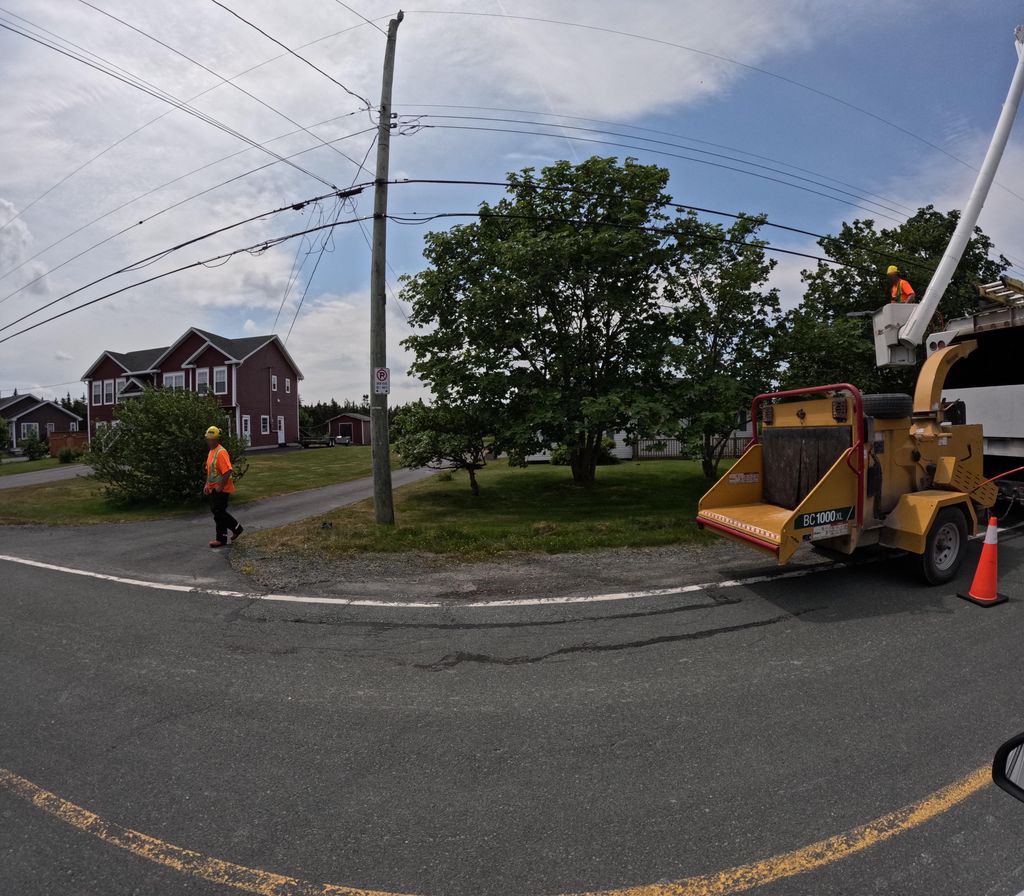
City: st_johns